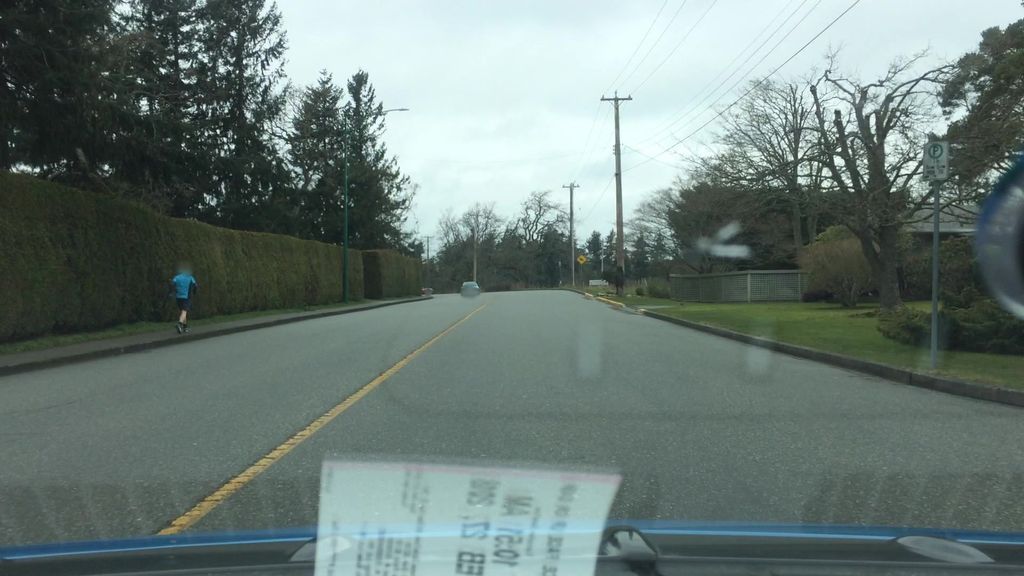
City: victoria